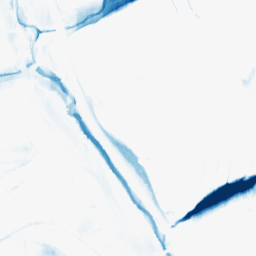
Category: morphological
Decomposition family: morphological_ellipse
Decomposition parameters: operation: closing
width: 30
height: 5
Upsampling method: sinc_hamming
Upsampling parameters: scale: 2
kernel_size: 8
Upsampling scale: 2